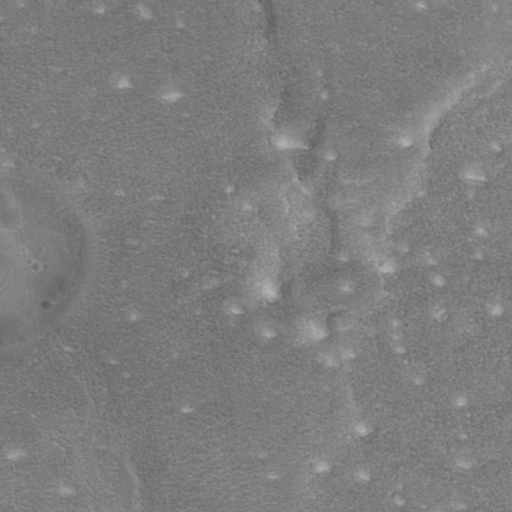
Classes present: Background, Cone